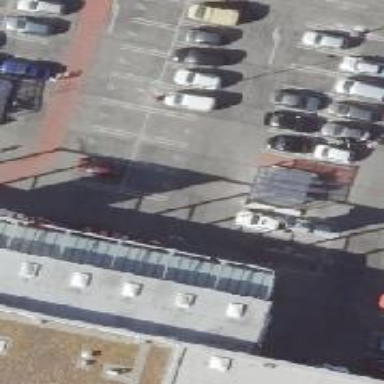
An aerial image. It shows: Asphalt parking aisle road.